Question: assuming we're interpreting this new relic trace correctly, it seems that 4.75s is spent converting large arrays to JSON strings. is this possible? we're not using ruby enterprise edition but ruby 1.9.3.
we're using rails 3.2.12.
the arrays each contain about 1 MB of data and 900 objects.
our interpretation stems from the fact that the last mongo query is the second-to-last line in the method, meaning the red block in the trace represents the last line, which handles rendering and converting arrays to JSONs.
method: <URL>

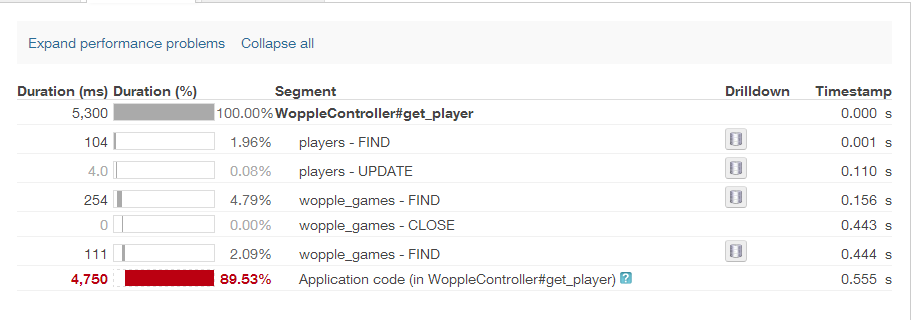
Answer: To figure out what's happening, you will need to manually instrument your code using a recursive "divide and conquer" method.
Start by instrumenting in the middle of the code and look at the traces again to determine if the problem is above or below where you instrumented and keep cutting the problem in half until you hit on the problem.
You'll need to add the API calls to your application code and use method tracers.
<URL>